Question: I get a problem when I was doing some practice of "c++ prime", there is something wrong with iterator end(). So I write a test file, and its code is below:
'''
int main (void)
{
vector<int> v(10);
auto c = v.end();
return 0;
}
'''
What makes me surprise is the value of c is not 10, but a strange number. Here is my debug result:

What's the reason of this problem? Is it due to the compiler? I use "g++ -g -Wall -std=c++14" to compile.
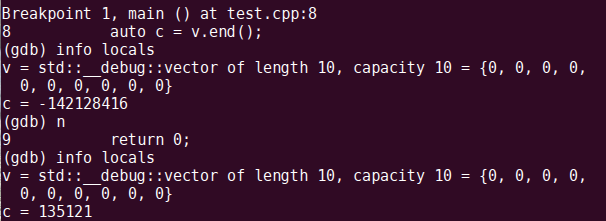
Answer: The 'iterator::end' points to a location one past the last element in the container. So the address that it points to, in your case, is the one which is the address that stores the 10th element of your 'vector'.
Moreover, looks like you are trying to access the value of the iterator, which is the address in the memory it is pointing to. You need to 'dereference' it in order to get the it points to (not applicable for 'iterator::end').